Aerial crown-view tile of a tropical tree (Barro Colorado Island, Panama), acquired 20250124:
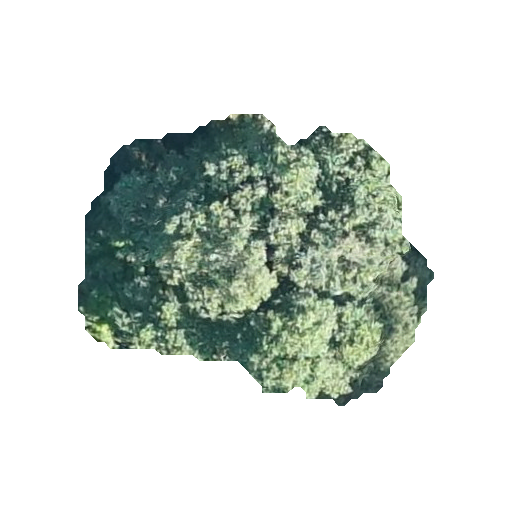
Species: Hieronyma alchorneoides
GBIF accepted scientific name: Hieronyma alchorneoides
Crown area: 111.025 m²